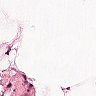
Metastatic tissue present: no